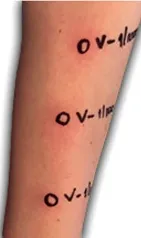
Clinical presentation of the patient. (C) Confirmation of hypersensitivity to volanesorsen. Volanesorsen 285 mg/1.5 ml (190 mg/ml), prick test was performed with the undiluted solution and intradermal skin tests 1/100 (1.9 mg/ml) and 1/10 (19 mg/ml). In both dilutions, the increase in the initial papule was more than 20% of its size and there was a halo of associated erythema.
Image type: radiology (x_ray)